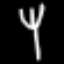
Label: fork